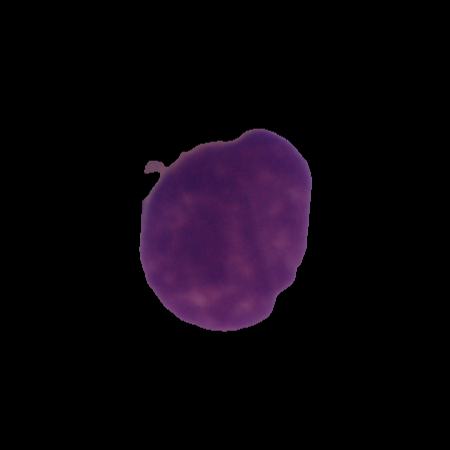
Label: cancer